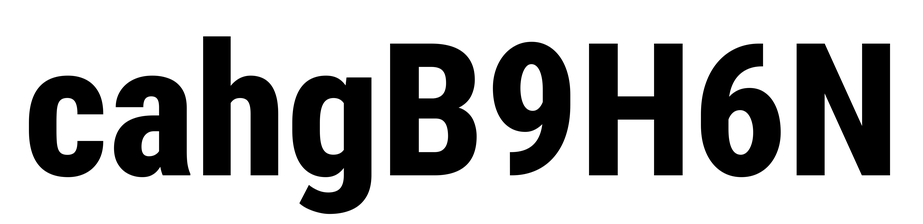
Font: Roboto_Condensed_ExtraBold